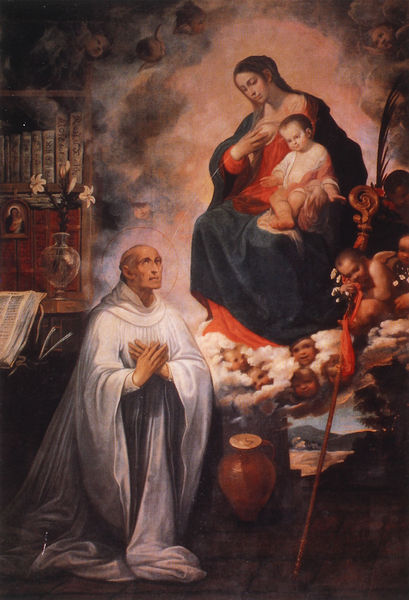
Titel: Die Vision des hl. Berhard
Künstler: Juan de Roelas
Standort: Sevilla, Hospital de S. Bernardo (EU - E - Andalusien)
Schlagwörter: dunkel, himmel, mann, umhang, weiß, wolken, blume, blumen, frau, glas, rot, kind, mutter, kinder, engel, krug, vase, bücher, papier, stab, baby, beten, gebet, lilie, jesus, priester, heiliger, erleuchtung, heilig, maria, urne, chistus, zukunft